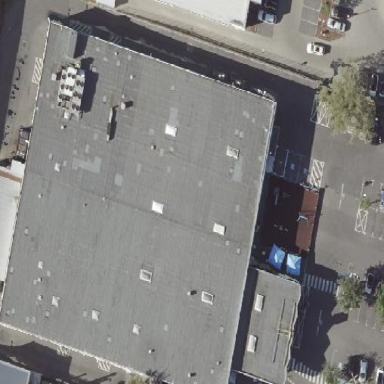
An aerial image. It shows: Flat roofed retail building that is supermarket.